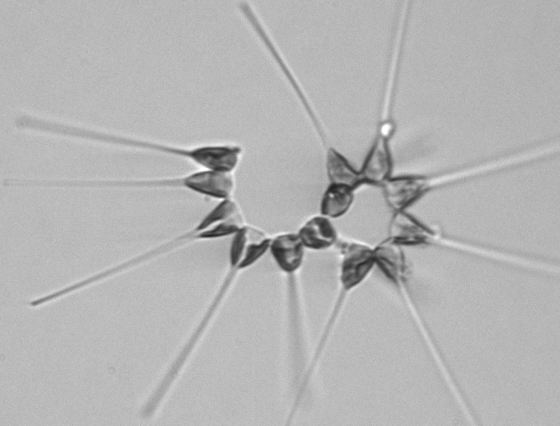
Label: Asterionellopsis_glacialis